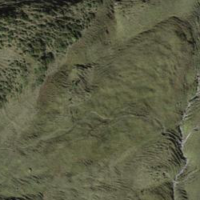
EUNIS habitat code: 23
Species observed at this site:
Bartsia alpina